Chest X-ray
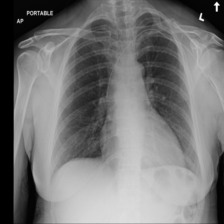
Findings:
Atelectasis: negative
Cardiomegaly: negative
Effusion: negative
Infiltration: negative
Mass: negative
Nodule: negative
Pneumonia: negative
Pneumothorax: negative
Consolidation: negative
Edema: negative
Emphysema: negative
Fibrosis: negative
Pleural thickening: negative
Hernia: negative